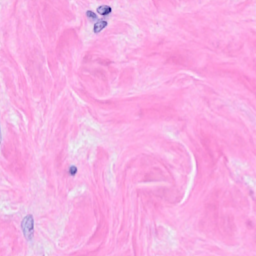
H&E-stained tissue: Breast